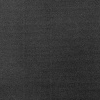
Atmospheric dust classification: dusty